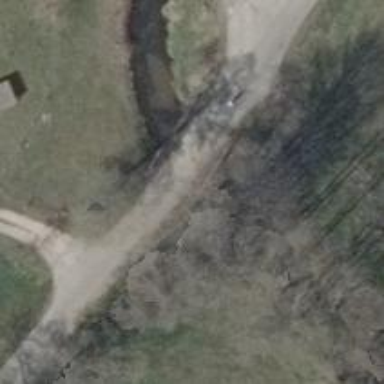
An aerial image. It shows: Concrete bridge over service road.